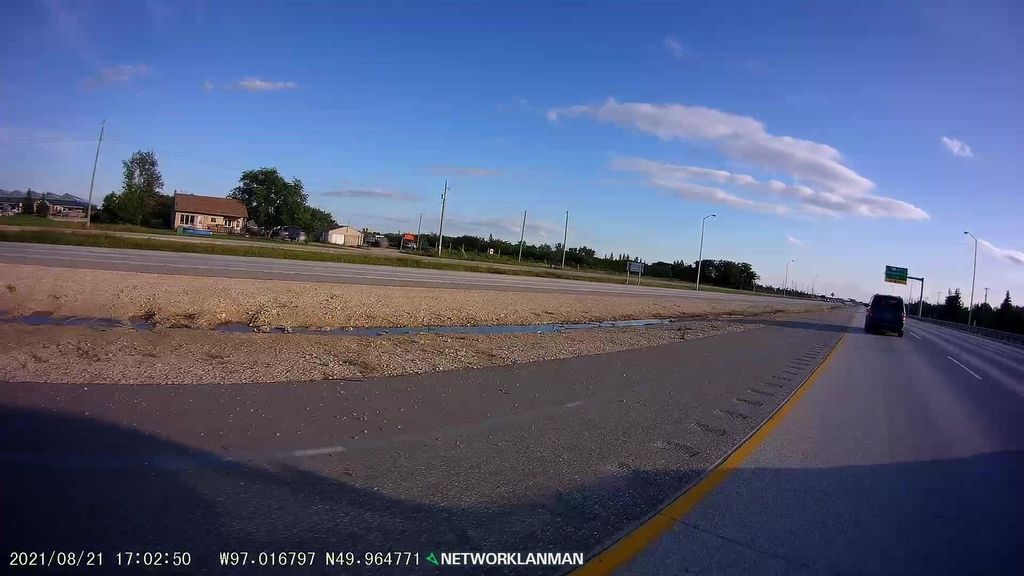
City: winnipeg